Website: lowes
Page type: billing-address
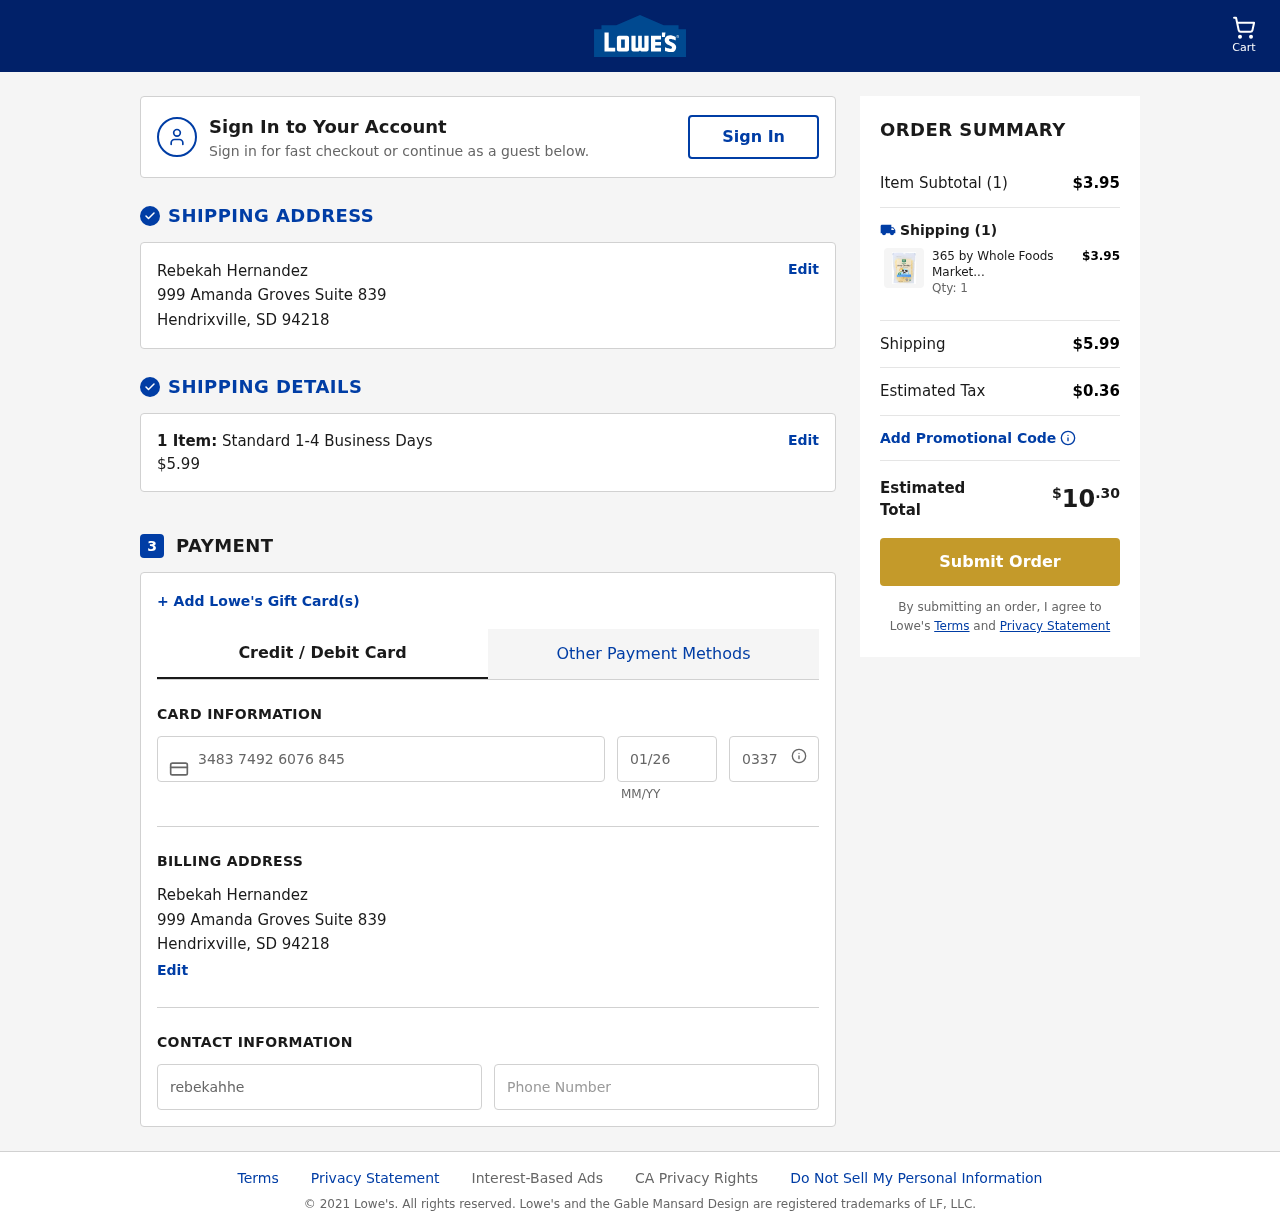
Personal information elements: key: PII_CARD_CVV
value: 0337
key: PII_CARD_EXPIRY
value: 01/26
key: PII_CARD_NUMBER
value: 3483 7492 6076 845
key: PII_CITY
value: Hendrixville
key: PII_EMAIL
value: rebekahhernandez@yahoo.com
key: PII_FULLNAME
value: Rebekah Hernandez
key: PII_PHONE
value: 2478277601
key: PII_POSTCODE
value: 94218
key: PII_STATE_ABBR
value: SD
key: PII_STREET
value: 999 Amanda Groves Suite 839
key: PII_FULLNAME2
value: Rebekah Hernandez
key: PII_CITY2
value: Hendrixville
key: PII_STATE_ABBR2
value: SD
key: PII_POSTCODE_FULL
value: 94218
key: PII_POSTCODE_NUMERIC
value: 94218
Product elements: key: PRODUCT1_NAME
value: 365 by Whole Foods Market, Organic Cheese Shreds, Mild Cheddar, 8 Ounce
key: PRODUCT1_PRICE
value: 3.95
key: PRODUCT1_QUANTITY
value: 1
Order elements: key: ORDER_NUM_ITEMS
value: Cart
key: ORDER_NUM_ITEMS
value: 1 Item:
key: ORDER_NUM_ITEMS
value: Item Subtotal (1)
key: ORDER_SHIPPING_COST
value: $5.99
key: ORDER_SUBTOTAL
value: $3.95
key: ORDER_TAX
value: $0.36
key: ORDER_TOTAL
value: $10.30